Question:
My question is:I want to write the result by suming a column which is money type between two dates.
Code:
'''
using (NpgsqlConnection b = new NpgsqlConnection("Server=127.0.0.1;Port=5432;User Id=postgres;Password=xxxxxxxx;DataBase=deneme;"))
{
try
{
b.Open();
NpgsqlCommand c = new NpgsqlCommand("SELECT SUM(tutar) FROM market where tarih between '" + dateTimePicker1.Value + "' and '" + dateTimePicker2.Value + "'", b);
double toplam = ((double)c.ExecuteScalar());
b.Close();
b.Dispose();
MessageBox.Show(toplam.ToString("n"));
}
'''
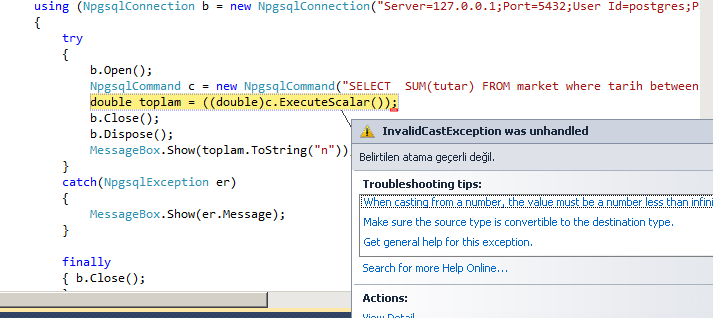
Answer: Try casting to decimal instead of double.
<URL>, in which case you'd need to parse the return value and remove the punctuation before casting.
Also, if that's production code, you'll want to parameterize your SQL instead of appending parameter values in there, otherwise you're open to potential SQL injection attacks and may have performance problems as well.
There are a few threads discussing currency data types in .NET which might also be helpful. Here's one: <URL>